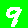
Digit: 9